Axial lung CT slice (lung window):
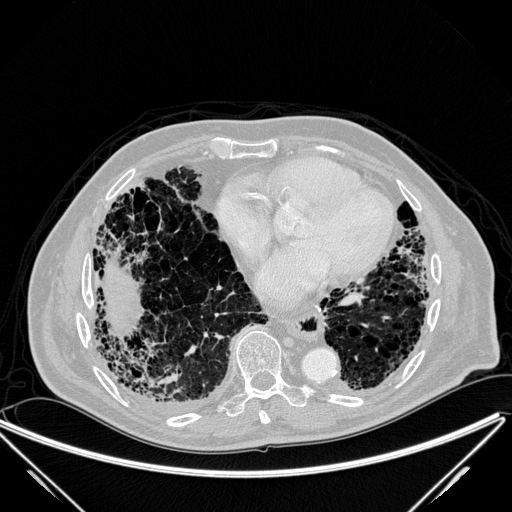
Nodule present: no